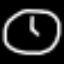
Label: clock